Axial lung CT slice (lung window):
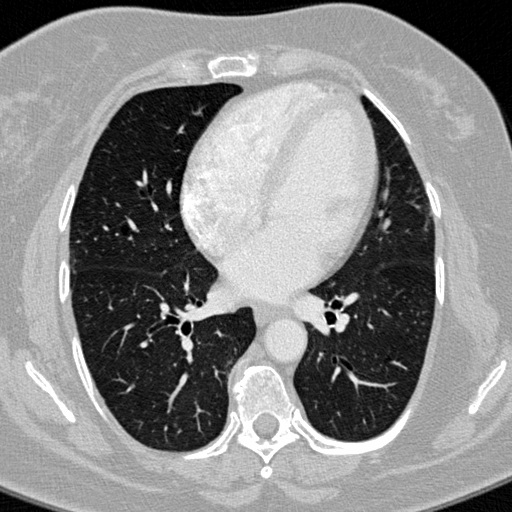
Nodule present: no